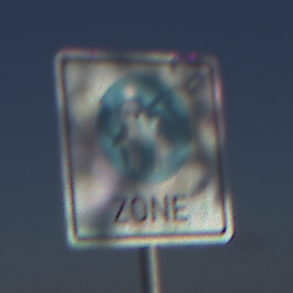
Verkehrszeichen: BeginnFussgaengerzone
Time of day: MorningAfternoon
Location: Outdoor (Nature)
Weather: PartlyCloudy
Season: NotSpecified
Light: Natural